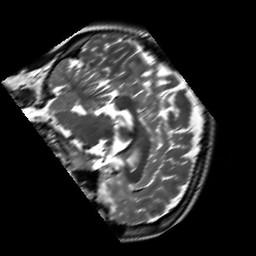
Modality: T2w
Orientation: sagittal
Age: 21
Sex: female
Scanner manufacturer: siemens
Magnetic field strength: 3 T
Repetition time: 7 s
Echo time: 0.09 s